Question: I need to include a header graphic in all of my activities/views. The file with the header is called header.xml:
'''
<?xml version="1.0" encoding="utf-8"?>
<FrameLayout xmlns:android="http://schemas.android.com/apk/res/android"
android:layout_width="fill_parent"
android:layout_height="wrap_content"
android:background="#0000FF"
android:padding="0dip">
<ImageView xmlns:android="http://schemas.android.com/apk/res/android"
android:src="@drawable/header"
android:layout_width="fill_parent"
android:layout_height="wrap_content"
android:layout_margin="0dip"
android:layout_marginTop="0dip"
android:layout_marginBottom="0dip"
android:padding="0dip"
android:paddingTop="0dip"
android:paddingBottom="0dip"
android:layout_gravity="fill"
android:background="#00FF00"
/>
</FrameLayout>
'''
Note the 'android:background="#00FF00"' (green), it's just visualisation purposes.
I include them into my views like this:
'''
<?xml version="1.0" encoding="utf-8"?>
<LinearLayout
xmlns:android="http://schemas.android.com/apk/res/android"
android:layout_width="fill_parent"
android:layout_height="fill_parent"
android:orientation="vertical"
style="@style/white_background">
<include layout="@layout/header" />
(...)
'''
So, when I actually try it out, the result looks like the left image, instead of what it should look like (right):

(1) This - the orange - part is the image/ImageView in question
(2) The unloved green border. note: normally, the green area would be transparent - It's only green because I set the 'background'.
Note the green border around the image at the top; It's part of the ImageView and I just can't figure out why it is there or how I can get rid of it. It set all paddings and margins to 0 (but the result is the same when I omit them). The image is a 480x64px jpeg* and I put it in res/drawable (not in one of the 'drawable-Xdpi' though).
(* jpeg, because it seems I stumbled upon the old png gamma problem - at first I worked around the problem by making the green border the same orange as the picture, and the colors didn't match.)
I tried it on my htc desire/2.2/Build 2.33.163.1 and on the emulator. Also I described the problem to someone in #android-dev; She could reproduce the problem but had no explanation either. build target is 1.6.
update @tehgoose: this code yields the exact same top+bottom padded result.
'''
<?xml version="1.0" encoding="utf-8"?>
<LinearLayout
xmlns:android="http://schemas.android.com/apk/res/android"
android:layout_width="fill_parent"
android:layout_height="fill_parent"
android:orientation="vertical"
style="@style/white_background">
<!-- <include layout="@layout/header" /> -->
<ImageView
android:src="@drawable/header"
android:layout_width="fill_parent"
android:layout_height="wrap_content"
android:background="#00FF00"
android:layout_weight="0"
/>
<LinearLayout
android:layout_width="fill_parent"
android:layout_height="wrap_content"
android:orientation="vertical"
android:padding="8dip"
android:layout_weight="1">
(... rest of the elements)
</LinearLayout>
</LinearLayout>
'''
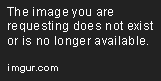
Answer: finally!
'''
<ImageView
(...)
android:adjustViewBounds="true" />
'''
the <URL> did the trick:
> Set this to true if you want the ImageView to adjust its bounds to preserve the aspect ratio of its drawable.
i stumbled <URL>. thanks for your help!